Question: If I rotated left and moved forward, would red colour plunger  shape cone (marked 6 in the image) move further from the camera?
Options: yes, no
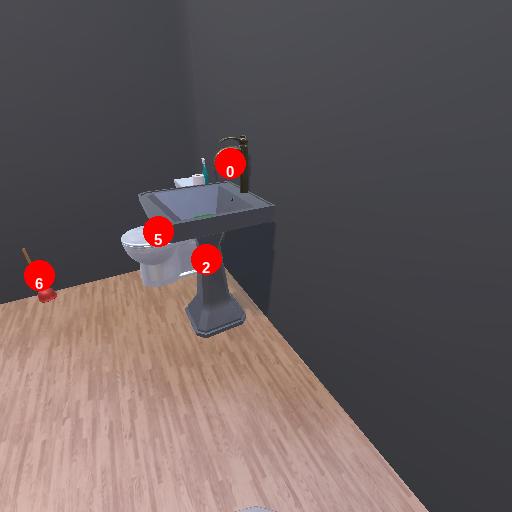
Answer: yes